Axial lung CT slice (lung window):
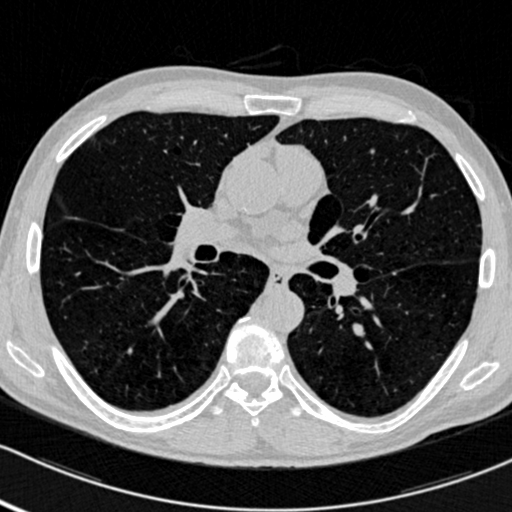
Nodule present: no